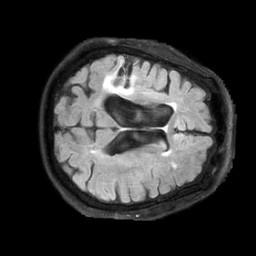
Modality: FLAIR
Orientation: axial
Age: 70
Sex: female
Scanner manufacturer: siemens
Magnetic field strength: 3 T
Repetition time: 9 s
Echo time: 0.099 s